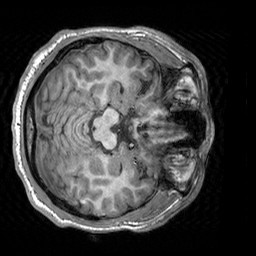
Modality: T1w
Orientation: axial
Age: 24
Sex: male
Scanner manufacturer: siemens
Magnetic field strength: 3 T
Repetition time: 2.3 s
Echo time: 0.00303 s